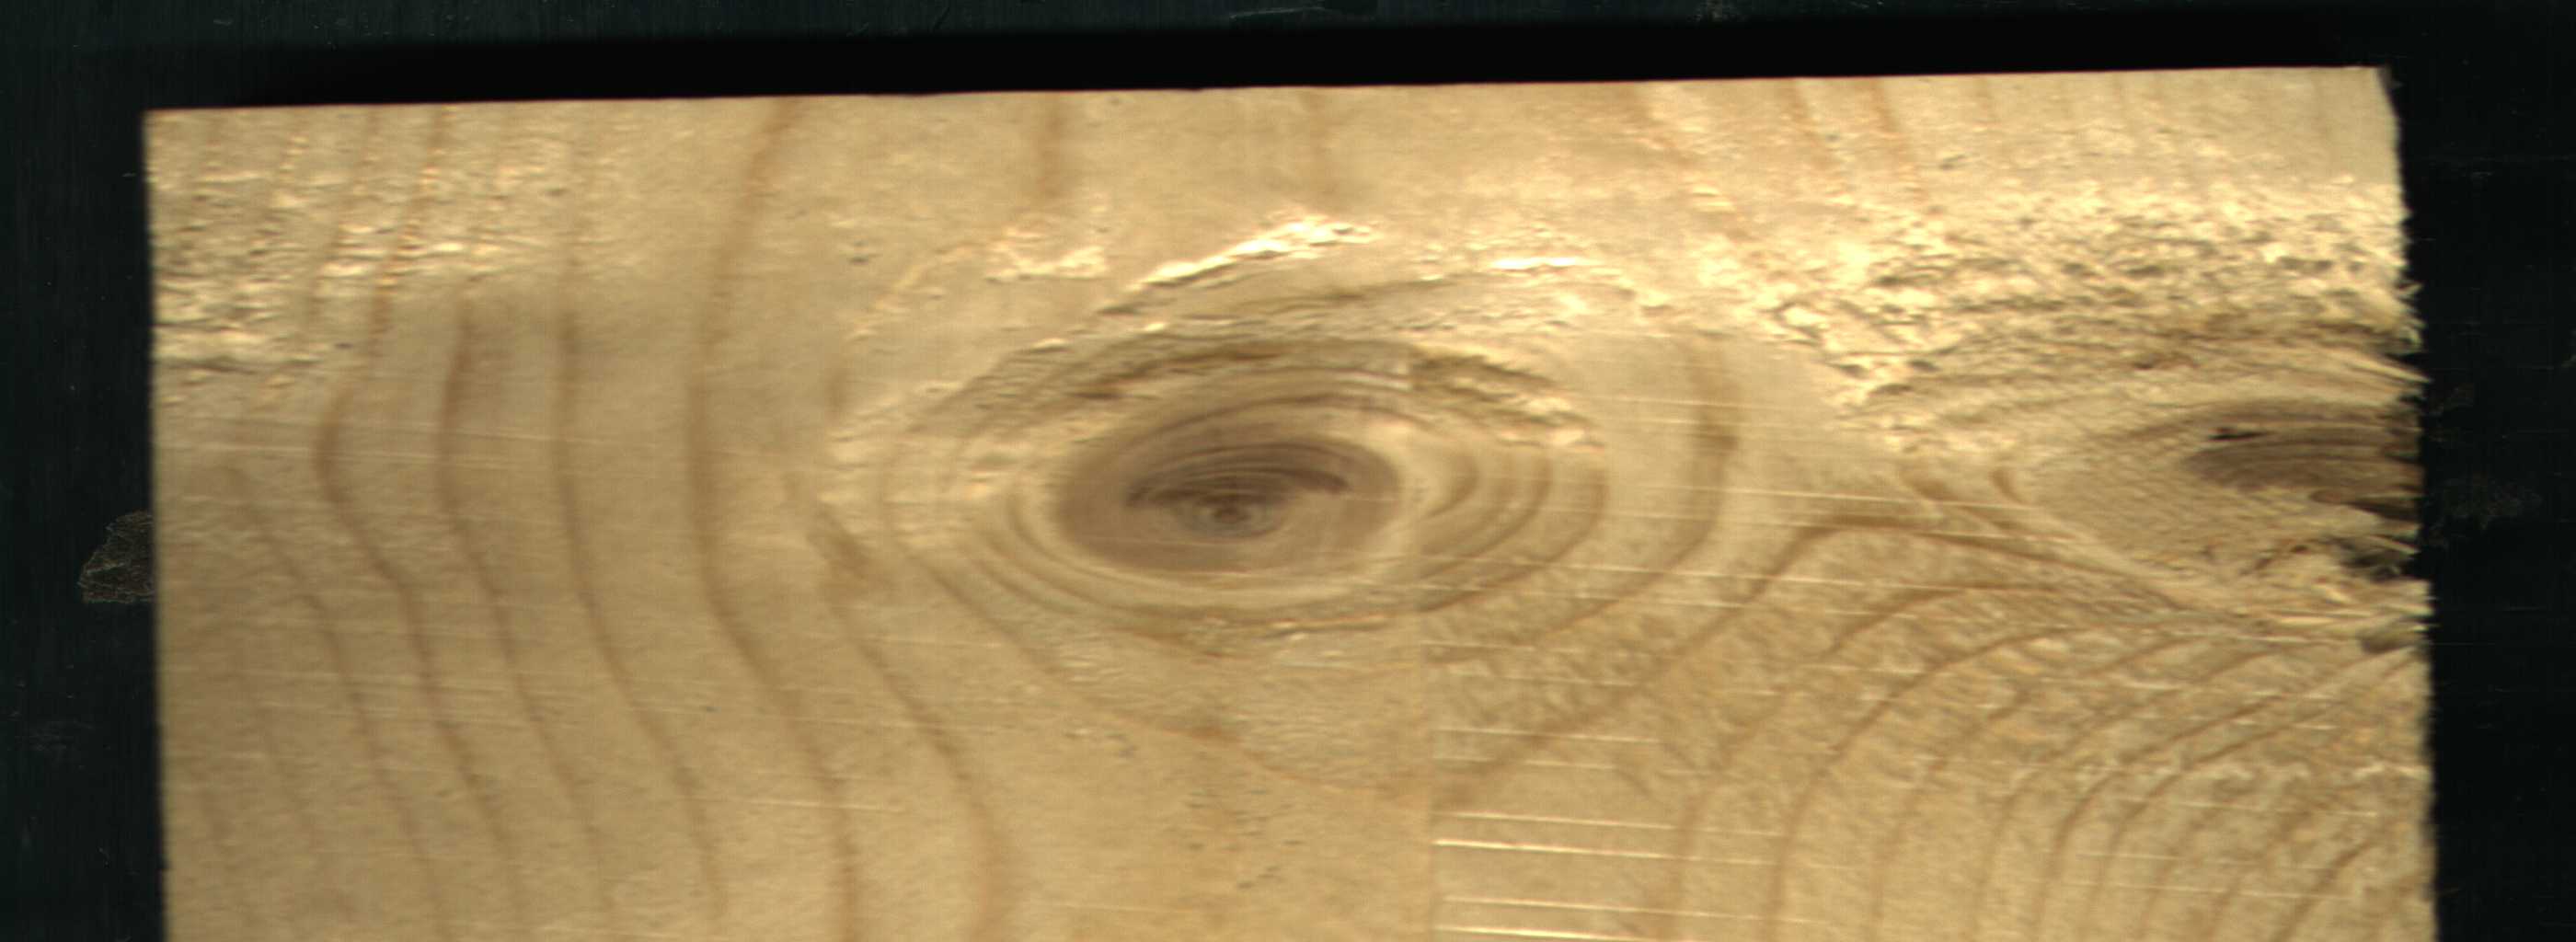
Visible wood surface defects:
knot_with_crack
Live_Knot